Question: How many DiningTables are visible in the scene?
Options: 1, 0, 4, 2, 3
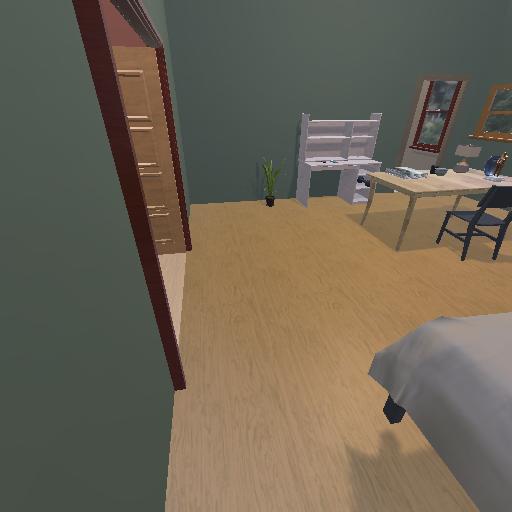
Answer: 1